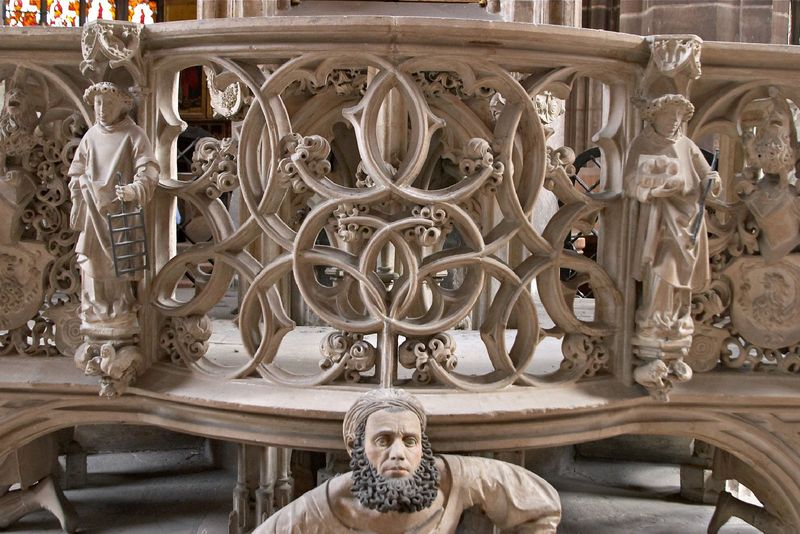
Titel: Sakramentshaus in St. Lorenz in Nürnberg
Künstler: Adam Kraft
Standort: Nürnberg, St. Lorenz (EU - D - B)
Schlagwörter: blätter, fenster, marmor, ornament, bart, stein, kirche, boden, gotik, ranken, figuren, leiter, geländer, foto, dom, kreise, altar, photo, schnörkel, sandstein, kanzel, predigt, mönche, heilige, filigran, spiralen, fratzen, groteske, bildhauer, maßwerk, arkanthus, krypta, kirchenfenster, aufwendig, confessio